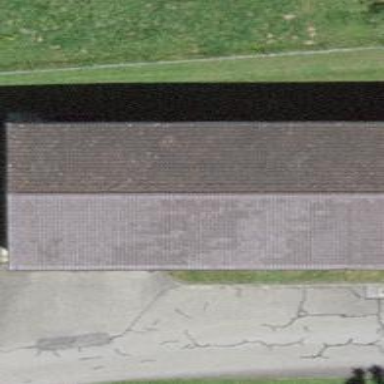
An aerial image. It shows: School building.